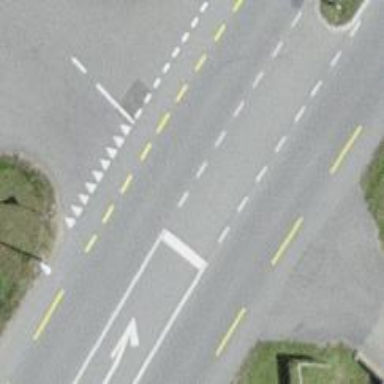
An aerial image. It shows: Primary highway with designated cycle lane.